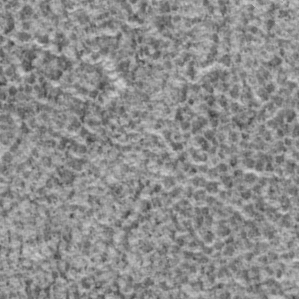
Label: frost